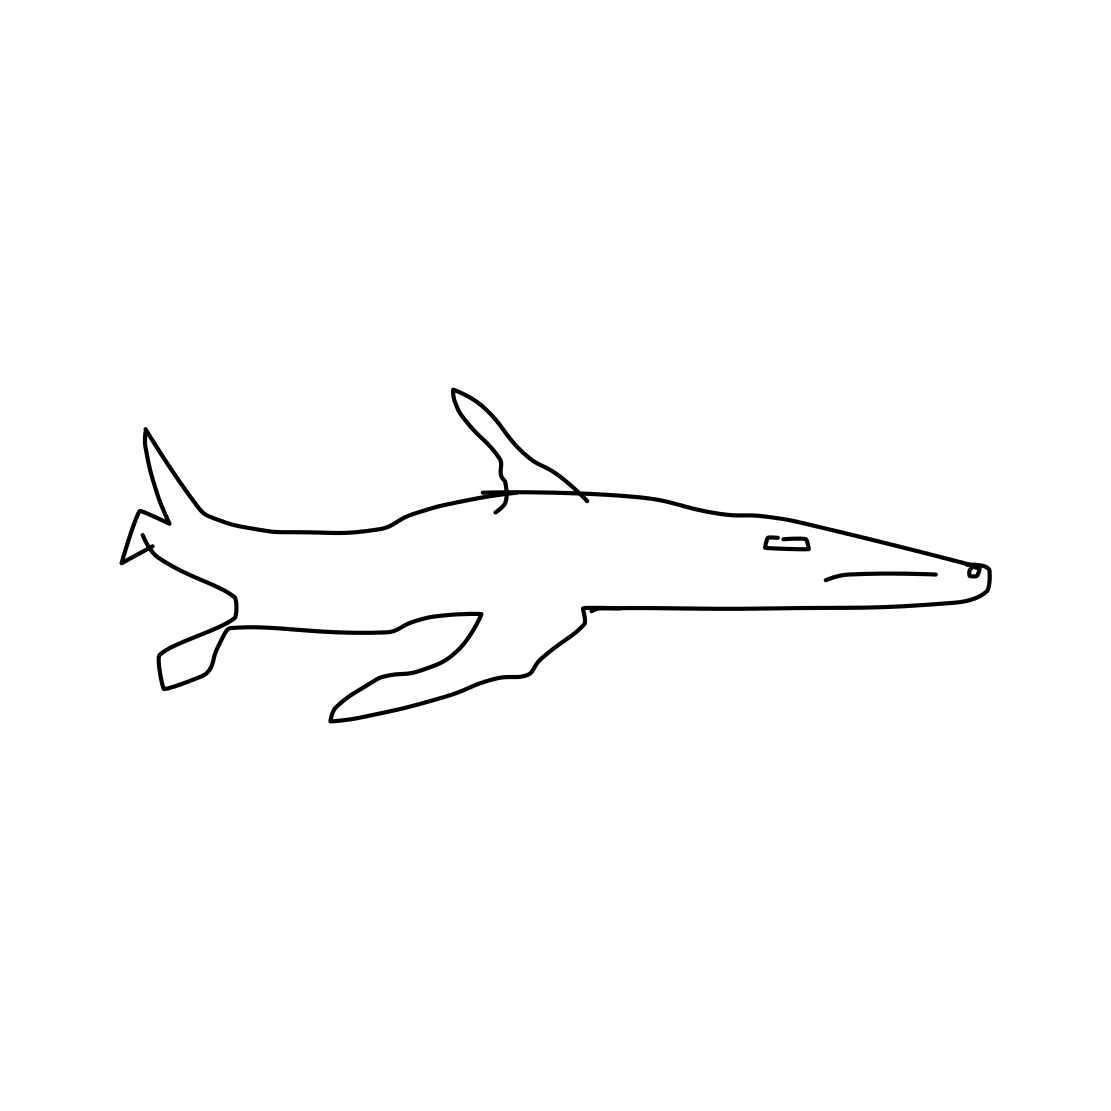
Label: fish